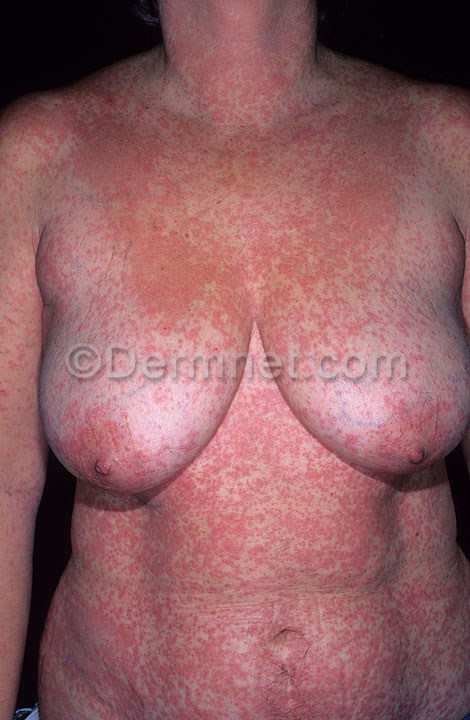
Disease: Exanthems and Drug Eruptions